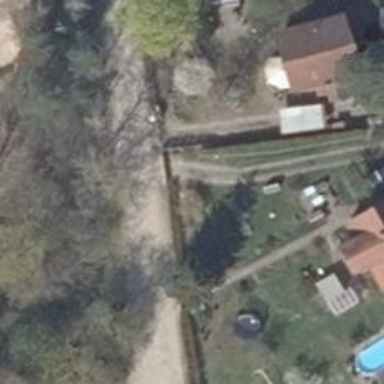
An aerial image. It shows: Residential road with sandy surface.